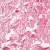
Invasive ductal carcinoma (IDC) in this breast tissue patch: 0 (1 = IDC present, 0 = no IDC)